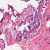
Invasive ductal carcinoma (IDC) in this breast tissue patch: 0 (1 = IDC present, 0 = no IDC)